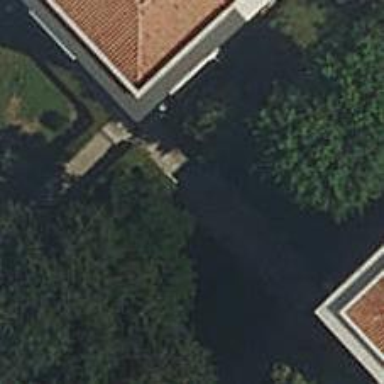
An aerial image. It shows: Set of steps made of paving stones.